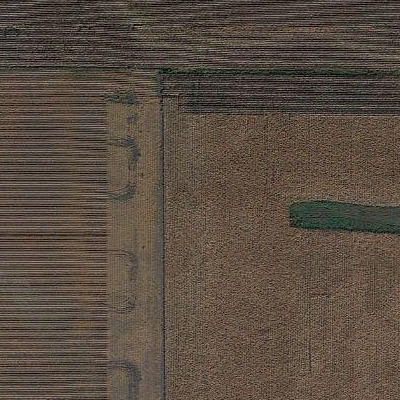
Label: Field